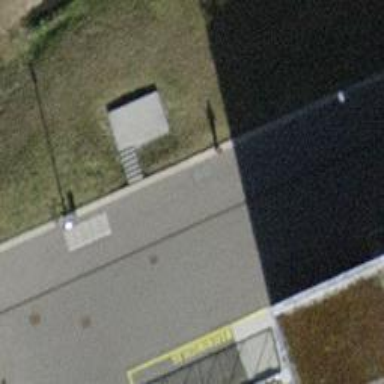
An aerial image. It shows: Concrete steps.